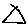
Label: triangle